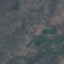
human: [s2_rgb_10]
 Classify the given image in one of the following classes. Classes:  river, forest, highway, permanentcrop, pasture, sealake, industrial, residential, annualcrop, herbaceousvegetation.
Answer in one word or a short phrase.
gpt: HerbaceousVegetation